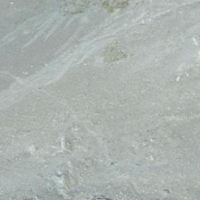
EUNIS habitat code: 48
Species observed at this site:
Ranunculus glacialis